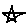
Label: star